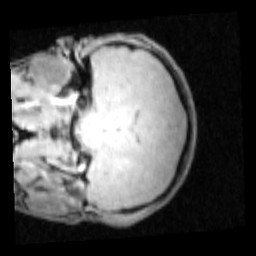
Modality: PDw
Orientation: coronal
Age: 21
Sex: male
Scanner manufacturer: siemens
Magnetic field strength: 3 T
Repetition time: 0.25 s
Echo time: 0.00103 s